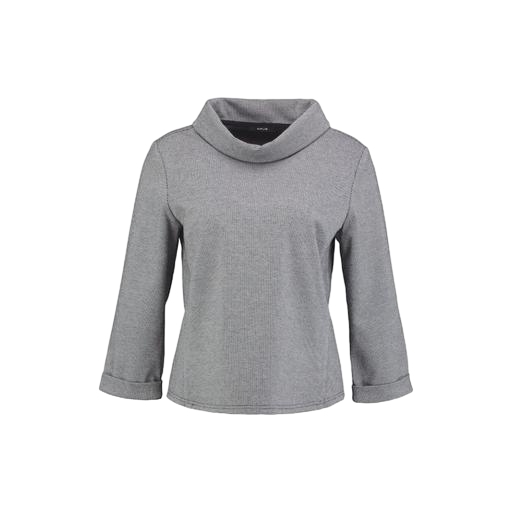
3/4 sleeve shirt cowl, three-quarter sleeved jersey top, high-neck top, white background